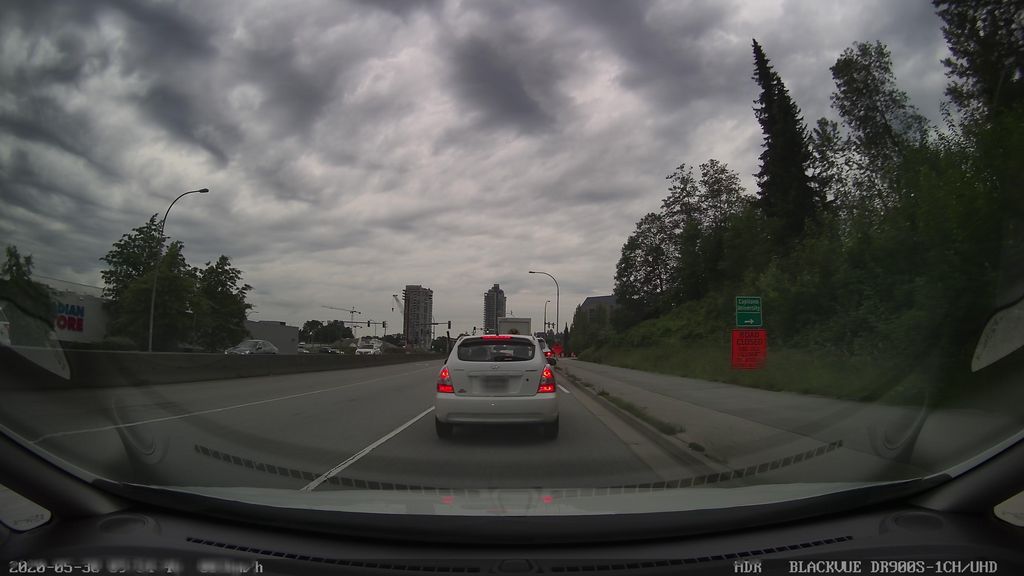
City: vancouver